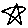
Label: star